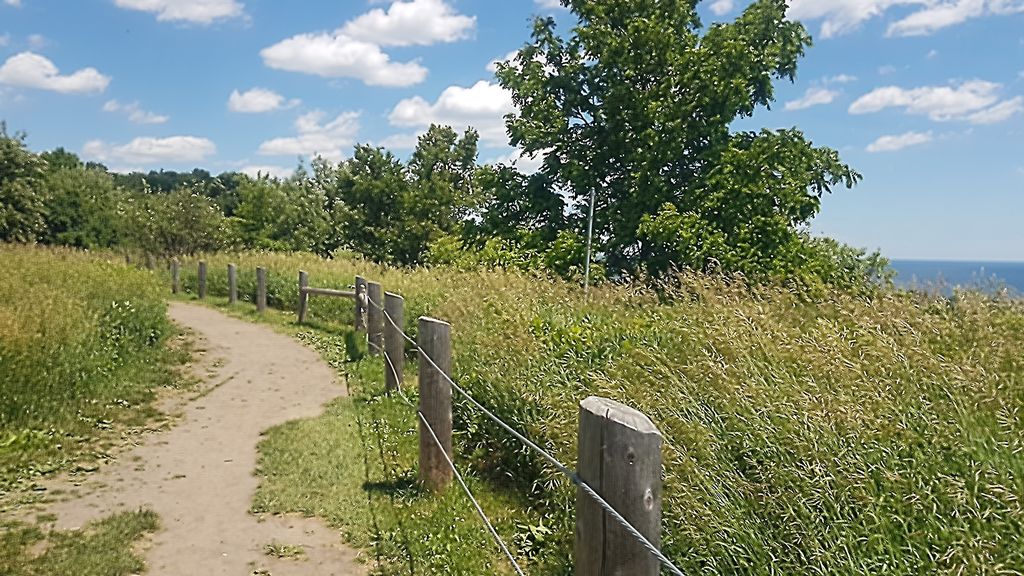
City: toronto